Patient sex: M
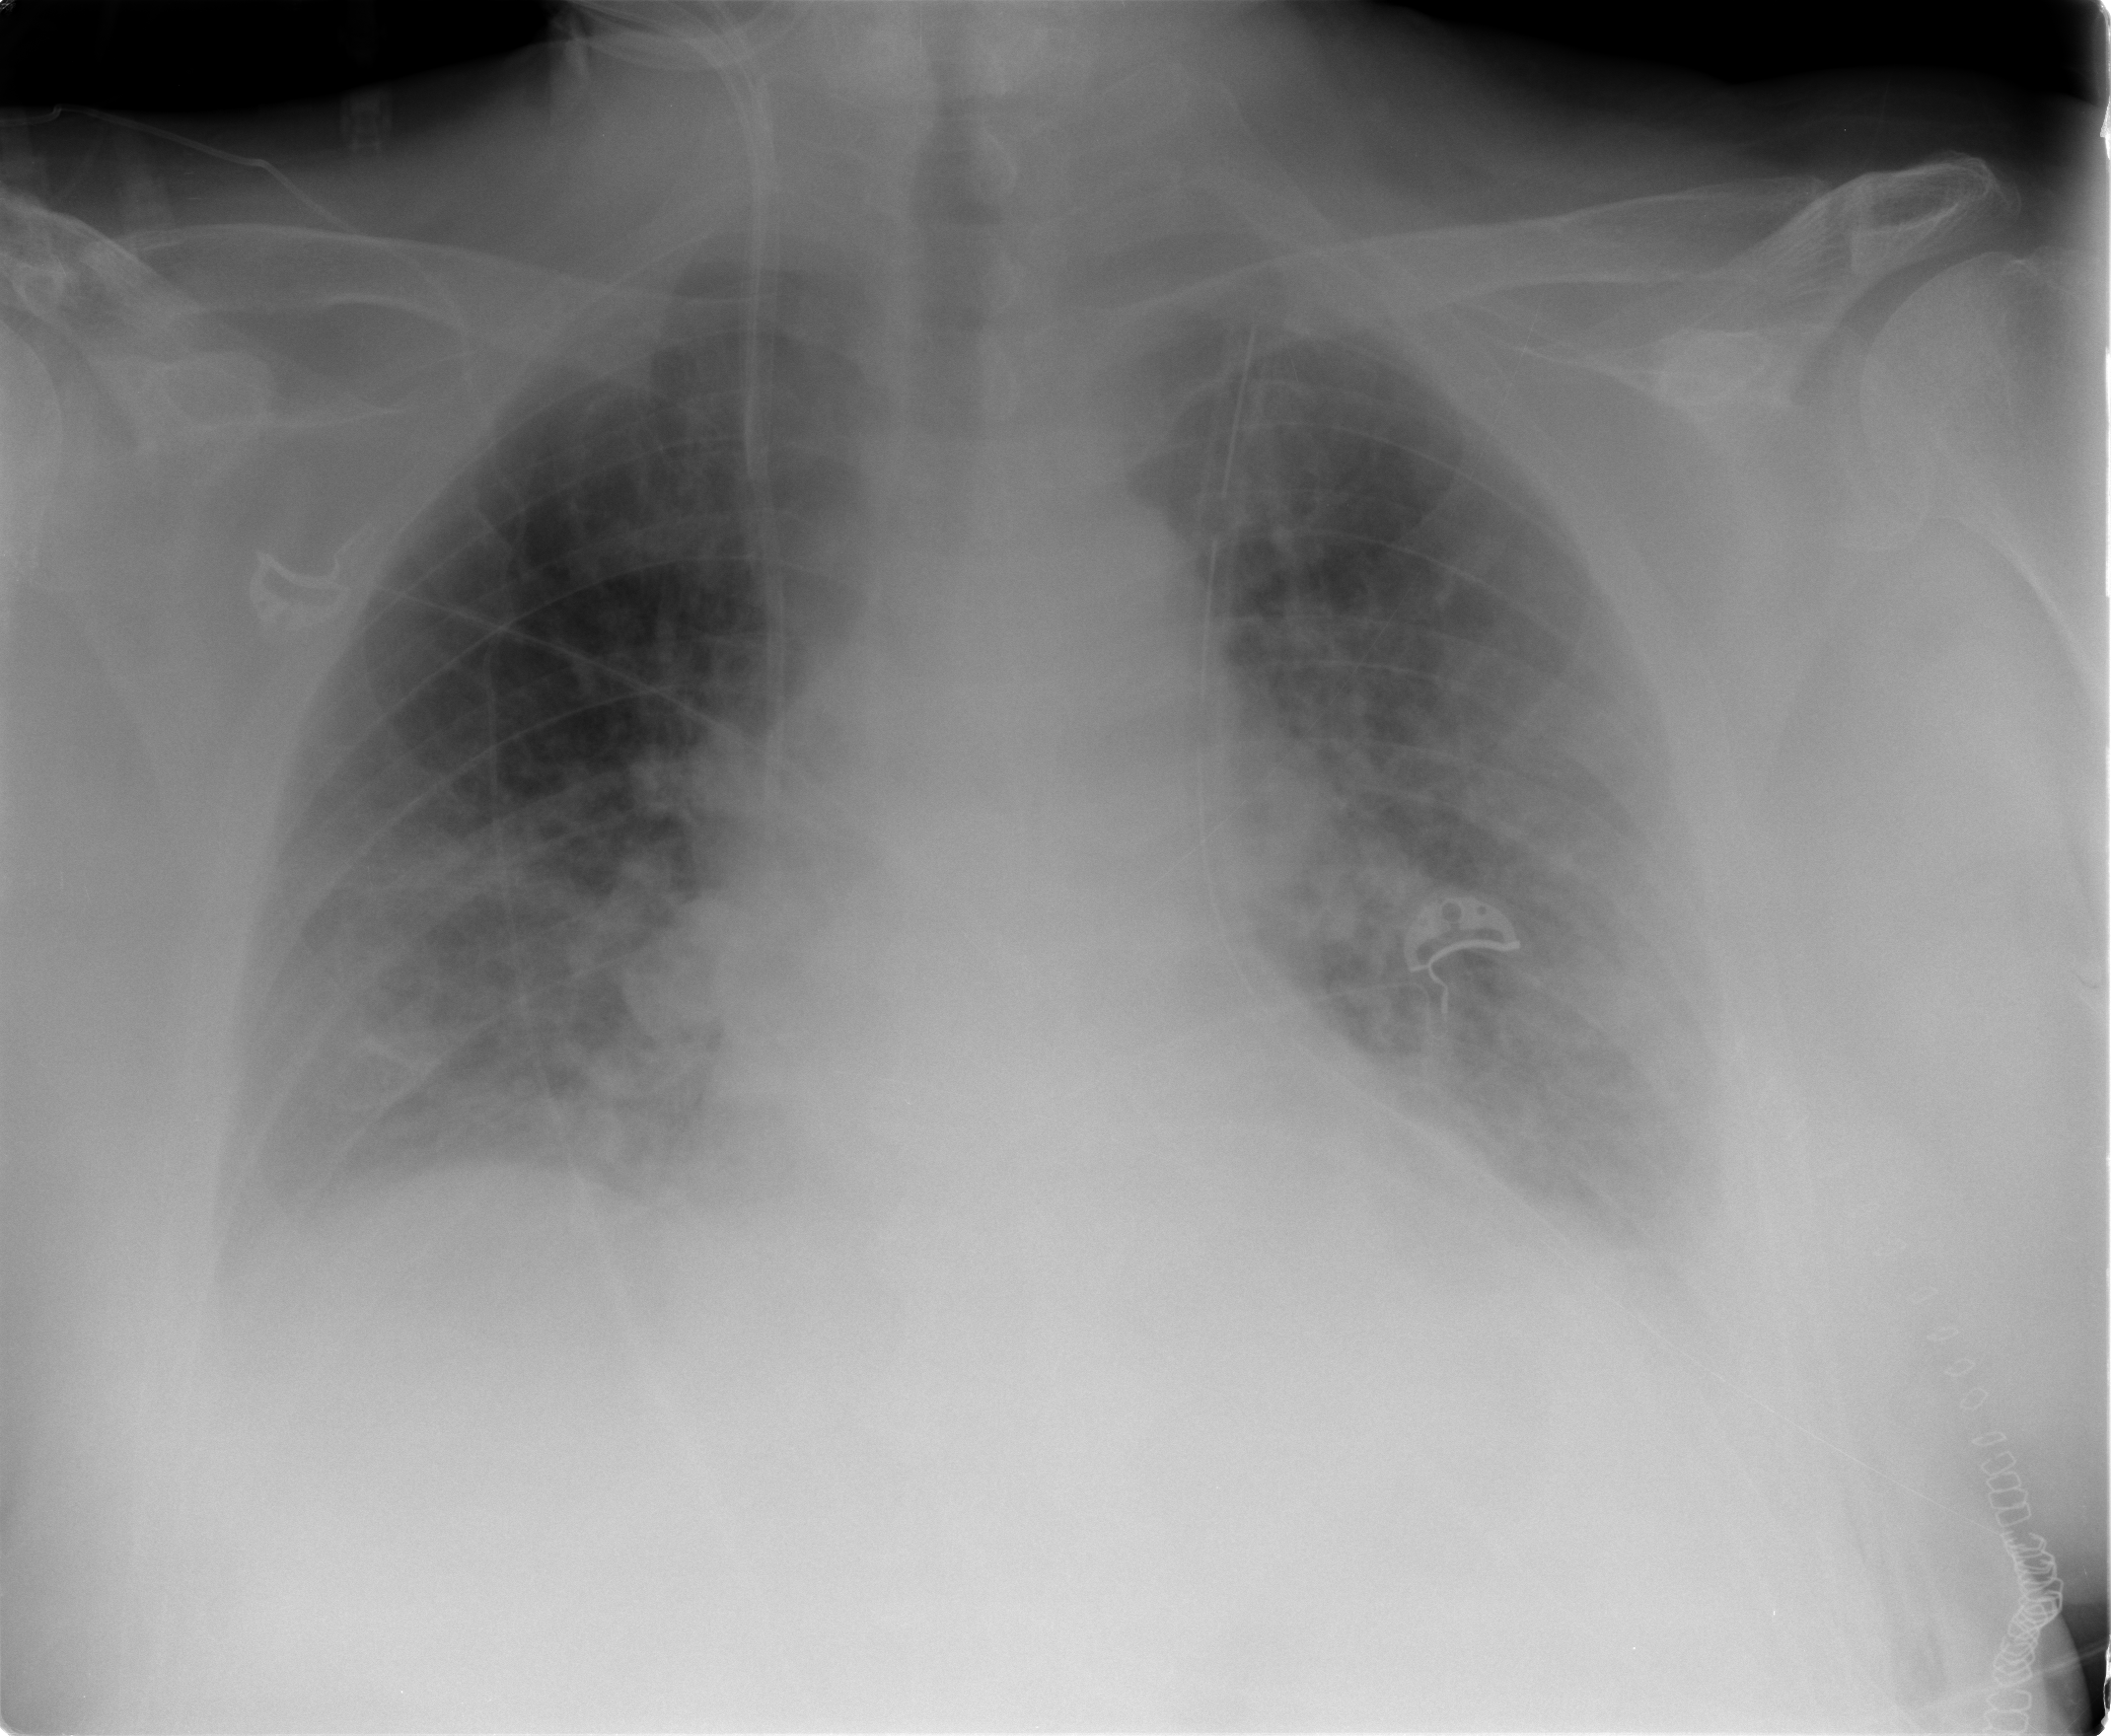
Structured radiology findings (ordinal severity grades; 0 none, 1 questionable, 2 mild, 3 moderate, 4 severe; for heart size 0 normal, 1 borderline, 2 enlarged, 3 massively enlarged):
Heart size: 0
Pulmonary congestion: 2
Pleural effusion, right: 0
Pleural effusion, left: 2
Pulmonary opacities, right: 2
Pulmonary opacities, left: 2
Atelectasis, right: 2
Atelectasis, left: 2